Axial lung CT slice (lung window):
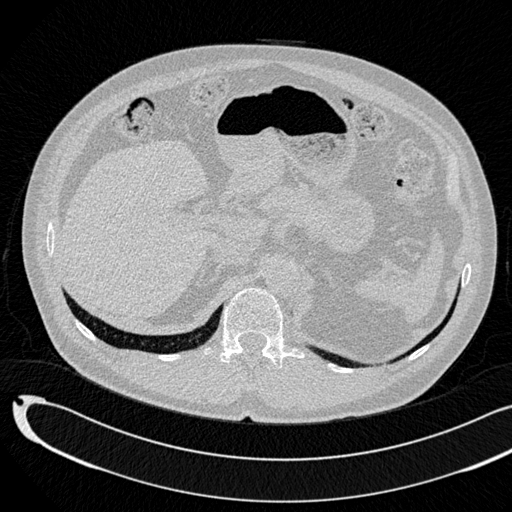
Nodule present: no